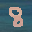
Label: 8